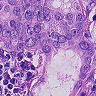
Metastatic tissue present: yes